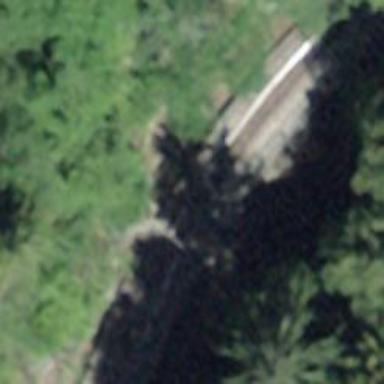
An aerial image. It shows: Narrow-gauge railway track with one electrified contact line.